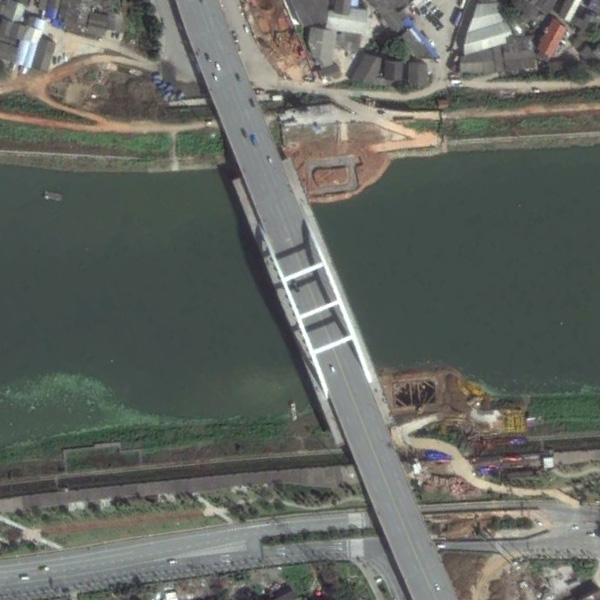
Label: Bridge